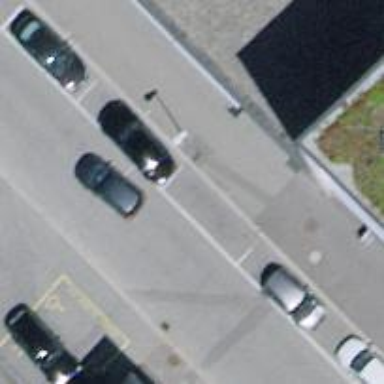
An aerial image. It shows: Parallel street-side parking with asphalt surface.